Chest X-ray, PA view. Patient: 39 years old, sex M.
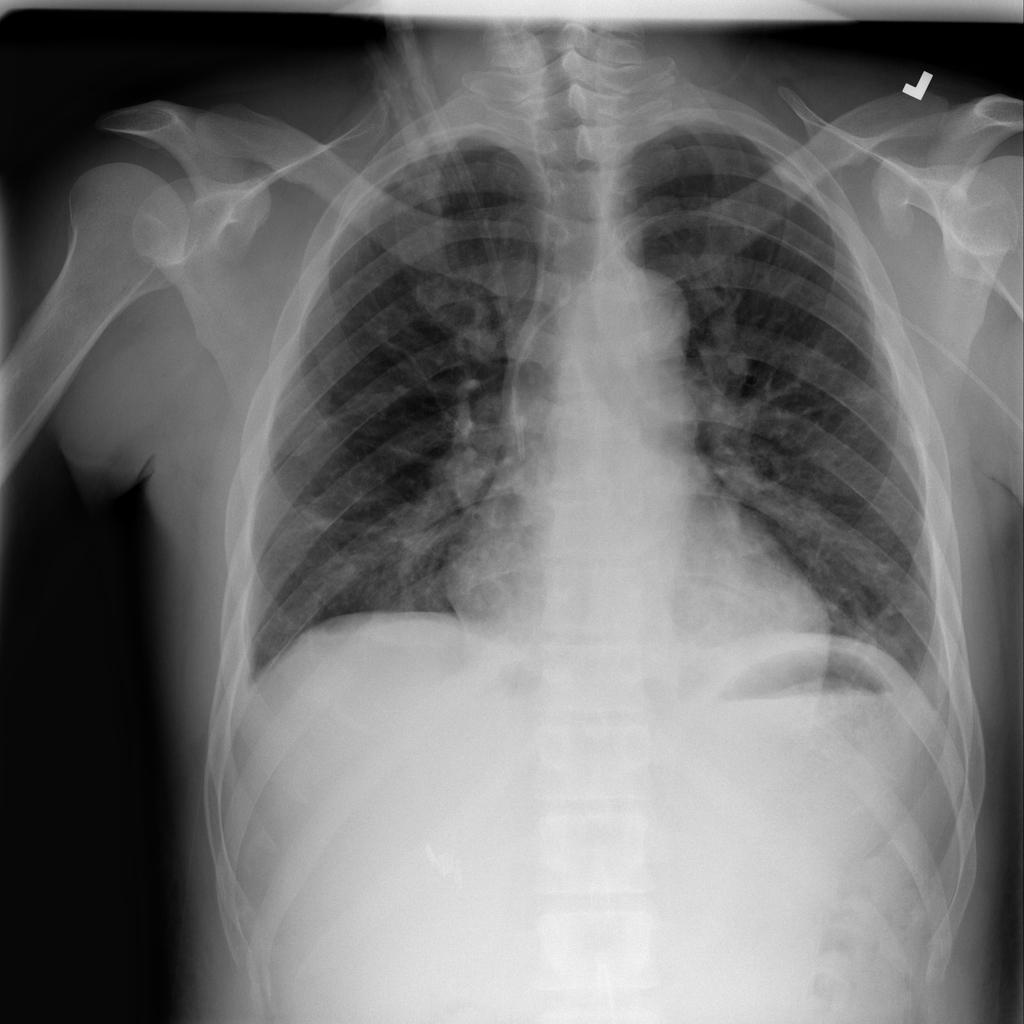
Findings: Infiltration